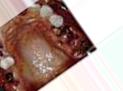
Condition: Caries